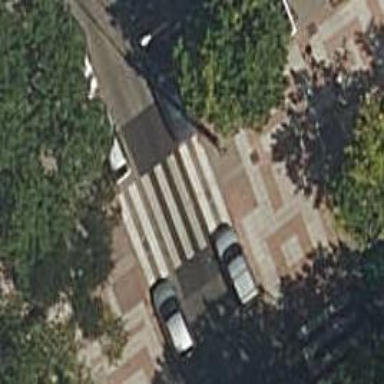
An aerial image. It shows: Uncontrolled zebra crossing on the road.